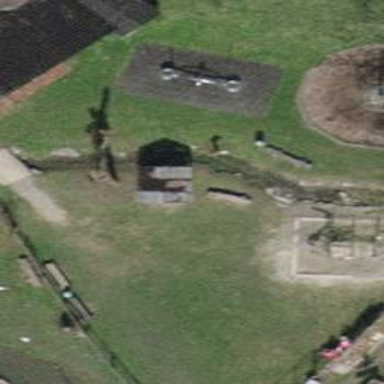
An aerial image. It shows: Playground area for leisure land.